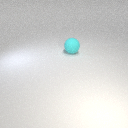
large cyan rubber sphere